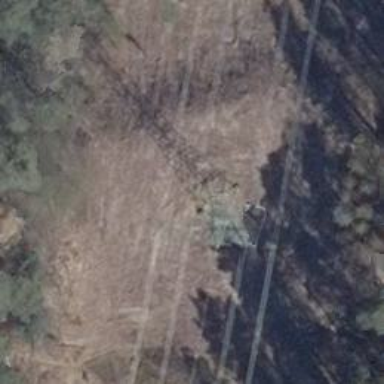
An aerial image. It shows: Power tower.